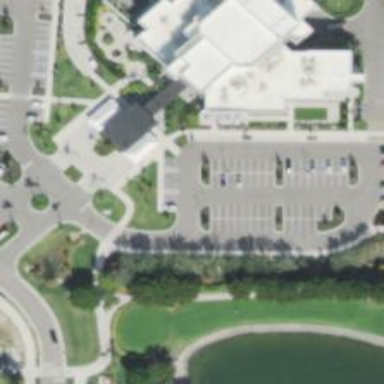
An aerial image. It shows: Parking space is available.